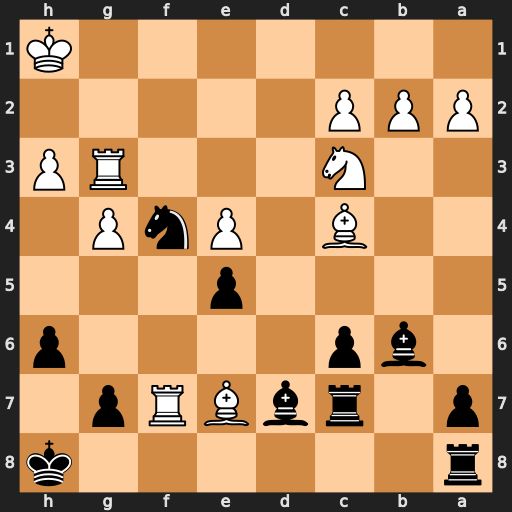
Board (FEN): r6k/p1rbBRp1/1bp4p/4p3/2B1PnP1/2N3RP/PPP5/7K
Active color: b
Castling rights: -
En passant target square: -
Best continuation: Be6 Bxe6 Nxe6